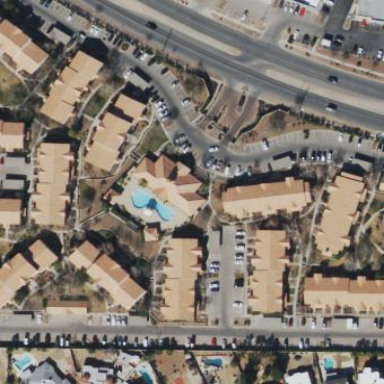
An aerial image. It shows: Residential area with apartments.